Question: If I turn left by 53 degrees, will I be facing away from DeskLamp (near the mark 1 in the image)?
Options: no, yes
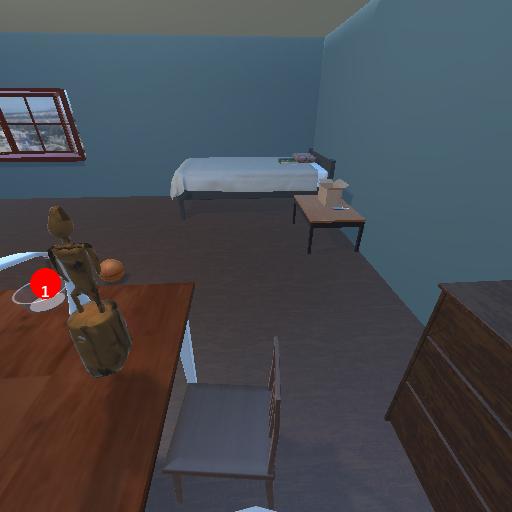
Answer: no